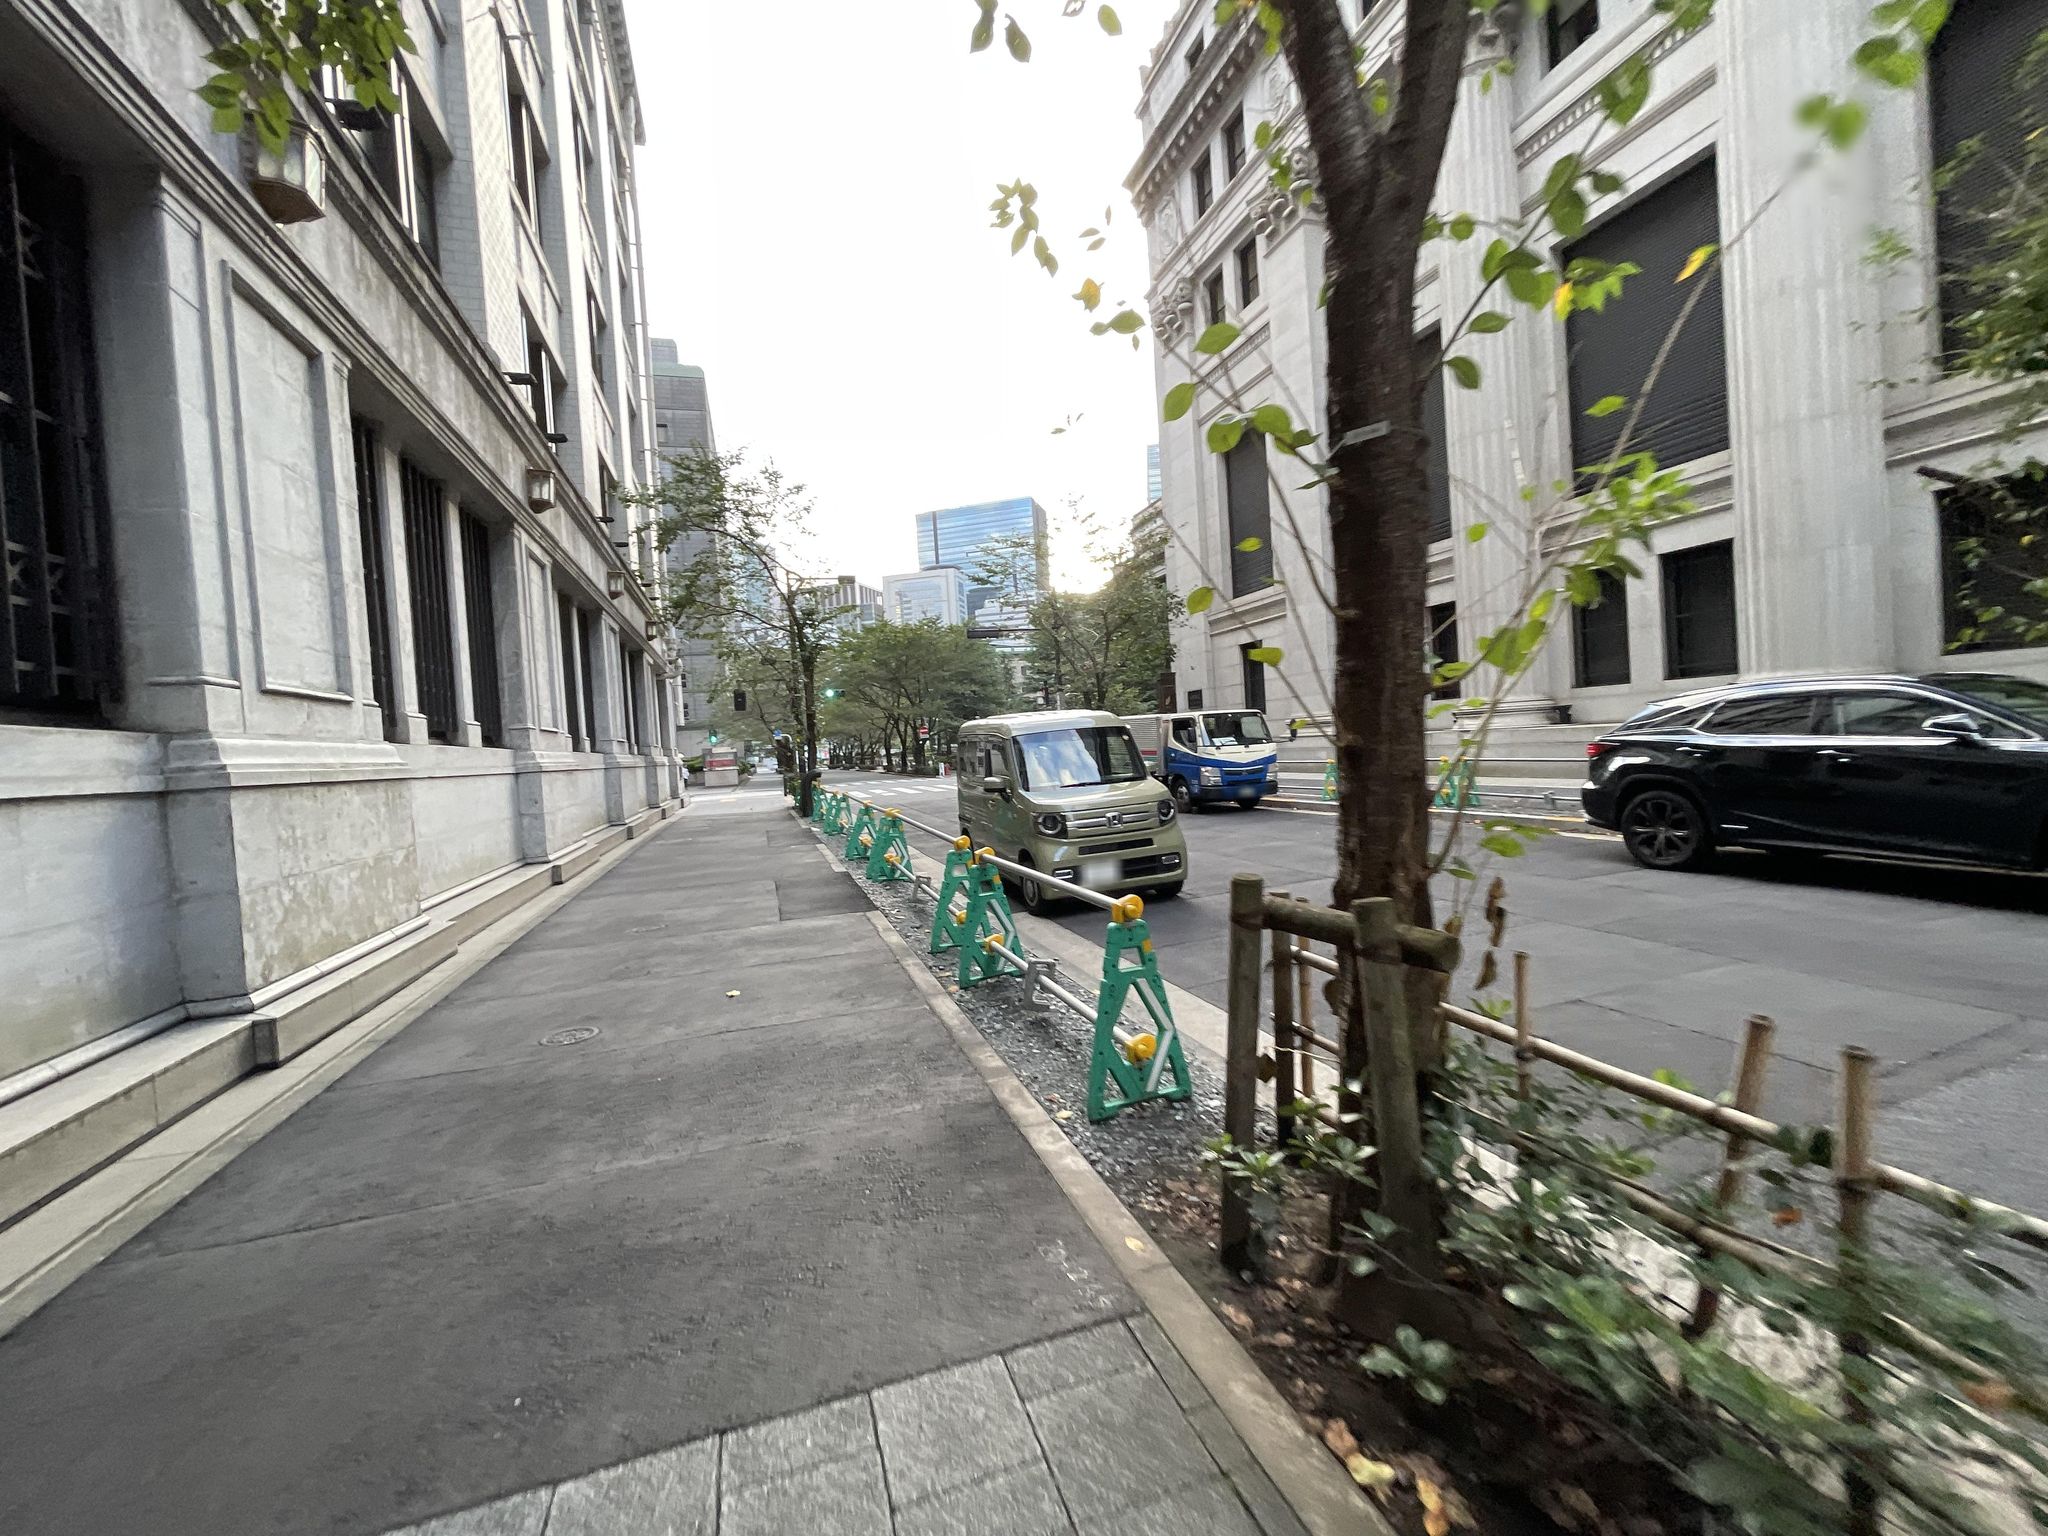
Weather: cloudy
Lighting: day
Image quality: good
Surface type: walking surface
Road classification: unclassified
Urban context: urban centre
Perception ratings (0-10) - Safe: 8.16, Lively: 7.95, Beautiful: 4.36, Boring: 3.57, Depressing: 3.55, Wealthy: 8.99